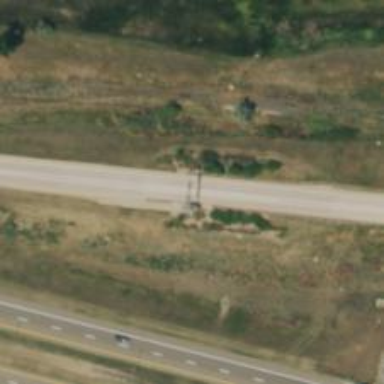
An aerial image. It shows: Toll gantry on the road.